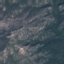
Land use / land cover class: HerbaceousVegetation